Question: I'm trying to optimise my queries but prefetch_related insists on joining the tables and selecting all the fields even though I only need the list of ids from the relations table.

You can ignore the 4th query. It's not related to the question.
Related Code:
'''
class Contact(models.Model):
...
Groups = models.ManyToManyField(ContactGroup, related_name='contacts')
...
queryset = Contact.objects.all().prefetch_related('Groups')
'''
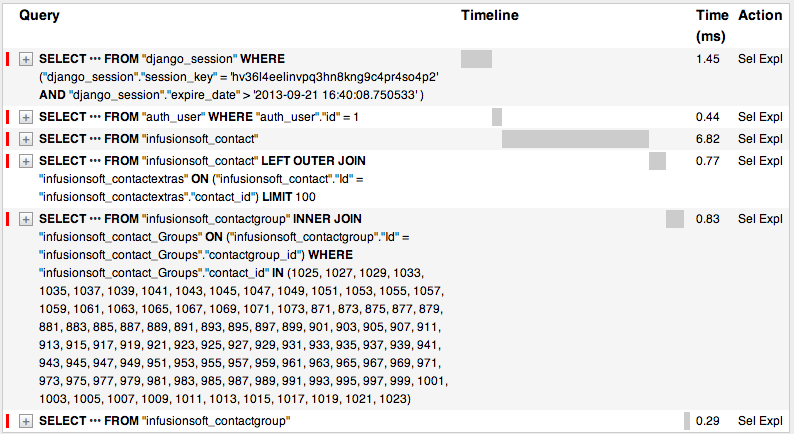
Answer: Django 1.7 added <URL> which let you customise the queryset used when prefetching.
In particular, see <URL>.
In this case, you'd want something like:
'''
queryset = Contact.objects.all().prefetch_related(
Prefetch('Groups', queryset=Group.objects.all().only('id')))
'''